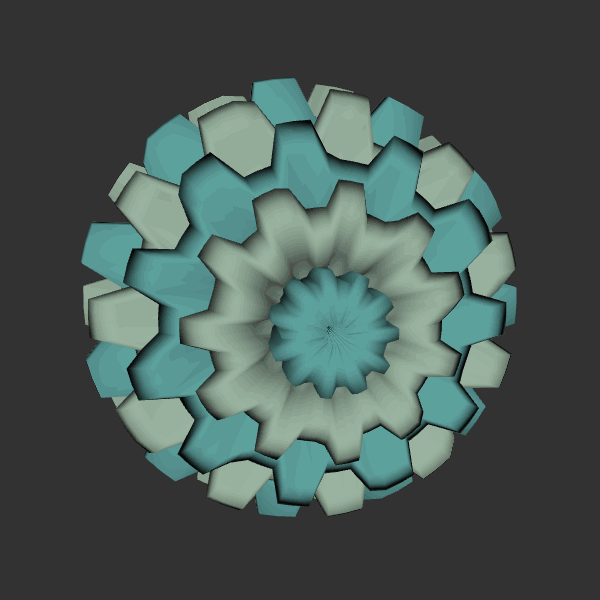
Background: dark